Question: From the image below you can see that I have a "Quick Tips" div. For examples sake lets say that the outermost div is called: id = "TipsDiv" You can see that it is below the accordion. I want it to stay below the accordion. However when the user scrolls down the div should never go above (0,0). And when the user scrolls back up it should be like it is in the picture.

If i didn't make my self clear please let me know and i'll try to explain better.
Thanks!
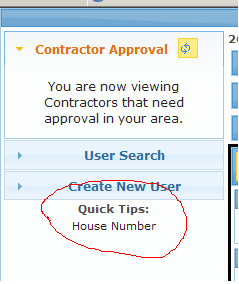
Answer: You should be able to use something like this example I created for another question, with some modification to handle the accordion. Basically you will need to replace the 250 with the calculated height of the accordion.
<URL>
'''
$(window).scroll(function(){
$("#theFixed").css("top",Math.max(0,250-$(this).scrollTop()));
});
'''